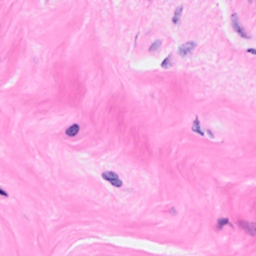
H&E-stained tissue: Breast